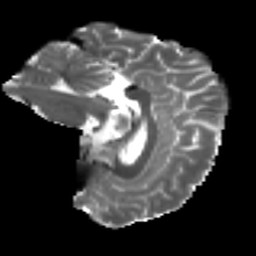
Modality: T2w
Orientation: sagittal
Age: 32
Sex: female
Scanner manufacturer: ge
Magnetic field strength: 3 T
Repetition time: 7.8 s
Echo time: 0.0608 s